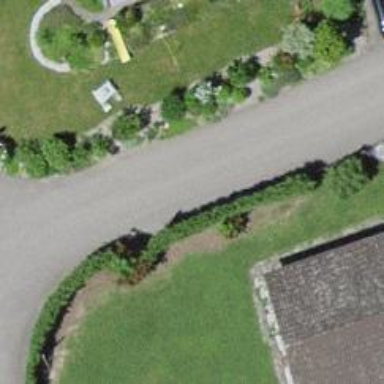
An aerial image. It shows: Smooth asphalt road in residential area.